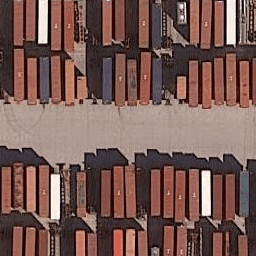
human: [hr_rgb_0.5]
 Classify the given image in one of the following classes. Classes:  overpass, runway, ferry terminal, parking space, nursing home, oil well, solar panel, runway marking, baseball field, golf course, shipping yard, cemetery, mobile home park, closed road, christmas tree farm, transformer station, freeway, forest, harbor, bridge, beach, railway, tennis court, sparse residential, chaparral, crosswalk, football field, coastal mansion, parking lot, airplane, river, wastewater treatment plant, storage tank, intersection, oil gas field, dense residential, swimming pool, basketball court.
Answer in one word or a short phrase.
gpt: shipping yard